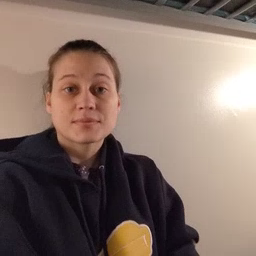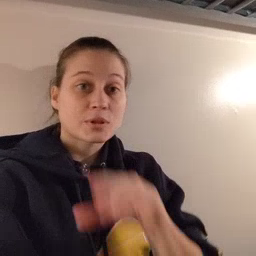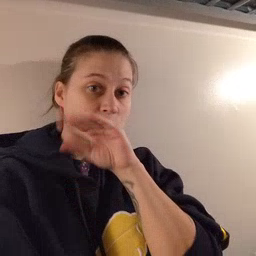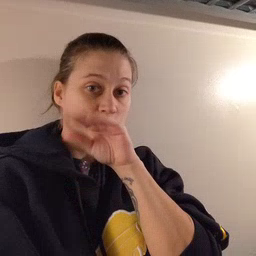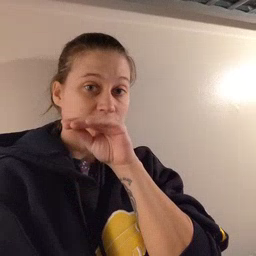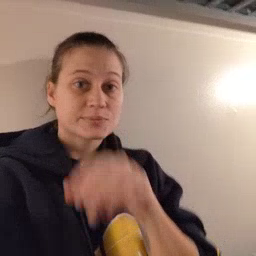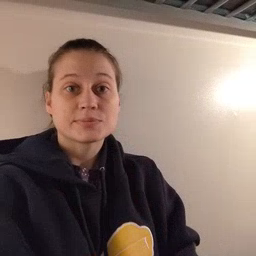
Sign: goose